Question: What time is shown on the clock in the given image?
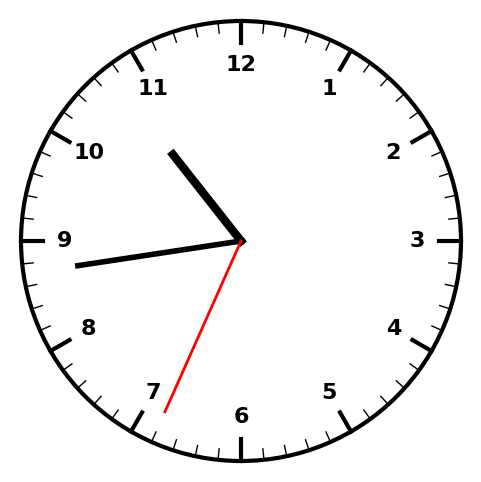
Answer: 10:43:34